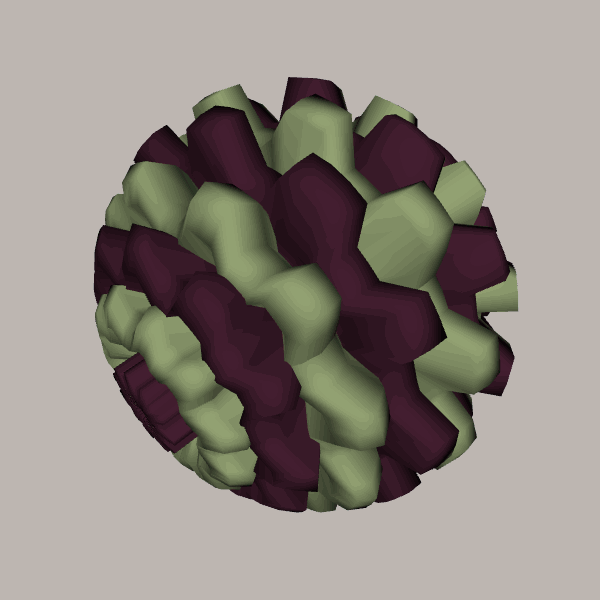
Background: light